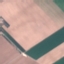
Land use / land cover: AnnualCrop